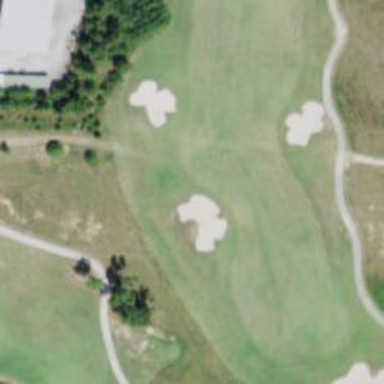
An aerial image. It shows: Golf hole.